Question: I faced the following problem - items of the dropdown are not the same width as OutlinedTextField

Looked for the solution - found the following:
1. Add the variable to keep textField width: var textFieldSize by remember { mutableStateOf(Size.Zero) }
2. Set the value in the onGloballyPositioned of TextField onGloballyPositioned { coordinates ->
textFieldSize = coordinates.size.toSize()
}
3. Read the value in ExposedDropdownMenu ExposedDropdownMenu(
expanded = expanded,
onDismissRequest = { expanded = false },
modifier = Modifier
.background(Color.White)
.width(with(LocalDensity.current) { textFieldSize.width.toDp() })
)
The problem is that it works fine with 'DropdownMenu', but doesn't work with 'ExposedDropdownMenu'. What's the problem?
Here's the full code:
'''
var expanded by remember { mutableStateOf(false) }
val sexList by remember { mutableStateOf(listOf("Male", "Female")) }
var textFieldSize by remember { mutableStateOf(Size.Zero) }
val icon = if (expanded)
Icons.Filled.ArrowDropUp
else
Icons.Filled.ArrowDropDown
ExposedDropdownMenuBox(
modifier = modifier
.clickable(onClick = { expanded = true }),
expanded = expanded,
onExpandedChange = { expanded = !expanded }
) {
OutlinedTextField(
value = "",
onValueChange = {},
modifier = Modifier
.fillMaxWidth()
.onGloballyPositioned { coordinates ->
textFieldSize = coordinates.size.toSize()
},
colors = TextFieldDefaults.textFieldColors(
backgroundColor = BorderColor,
unfocusedIndicatorColor = Color.Transparent,
focusedIndicatorColor = BrandColor,
focusedLabelColor = BrandColor,
),
leadingIcon = {
Image(
painter = painterResource(id = R.drawable.ic_complete_registration_sex),
contentDescription = null
)
},
trailingIcon = { Icon(icon, null) },
shape = RoundedCornerShape(Dimen.Dimen14),
label = {
Text(
"Choose Gender",
style = PoppinsNormalStyle14
)
},
readOnly = true
)
ExposedDropdownMenu(
expanded = expanded,
onDismissRequest = { expanded = false },
modifier = Modifier
.background(Color.White)
.width(with(LocalDensity.current) { textFieldSize.width.toDp() })
) {
sexList.forEach {
DropdownMenuItem(
onClick = { expanded = false },
) {
Text(it, style = PoppinsNormalStyle12Gray2)
}
}
}
}
'''
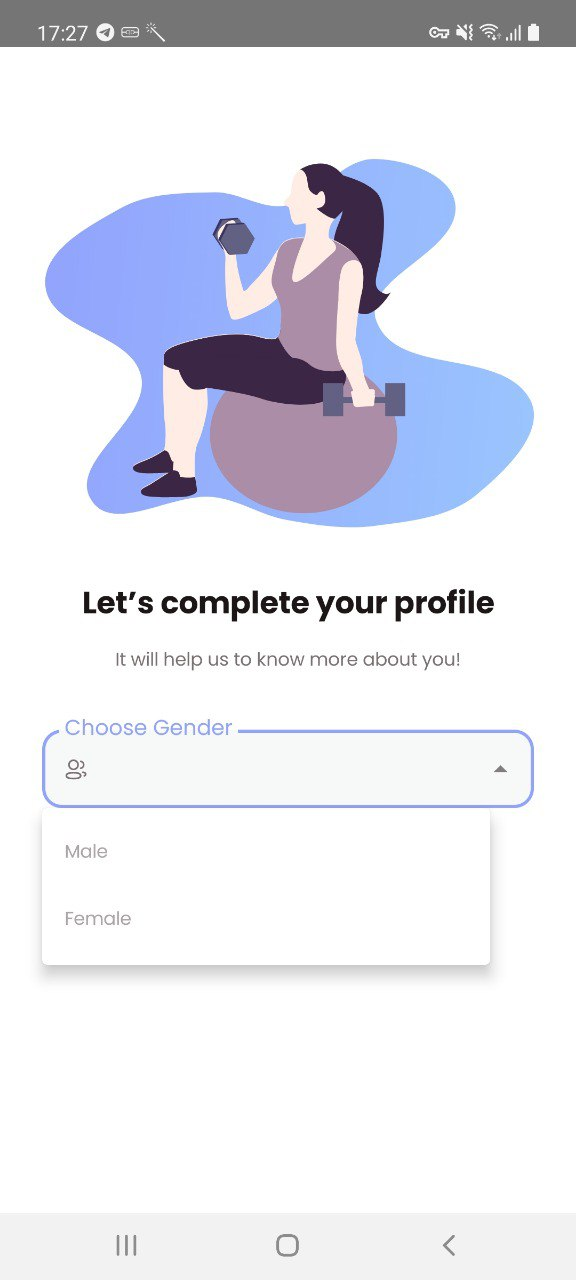
Answer: 'ExposedDropdownMenuBox' is built to calculate width for you so you don't have to use all this 'onGloballyPositioned' related logic.
The fact that it doesn't work is a <URL>.
Until it's fixed it's recommended to use 'DropdownMenu' with 'Modifier.exposedDropdownSize()'(this modifier will apply the width calculated by 'ExposedDropdownMenuBox') instead of 'ExposedDropdownMenu':
'''
DropdownMenu(
expanded = expanded,
onDismissRequest = { expanded = false },
modifier = Modifier
.background(Color.White)
.exposedDropdownSize()
) {
sexList.forEach {
DropdownMenuItem(
onClick = { expanded = false },
) {
Text(it, style = PoppinsNormalStyle12Gray2)
}
}
}
'''